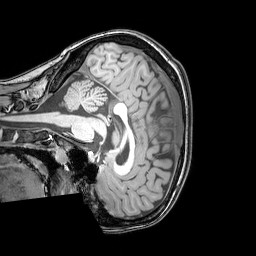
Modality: T1w
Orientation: sagittal
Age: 20
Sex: female
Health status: healthy
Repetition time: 0.081 s
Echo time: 0.037 s